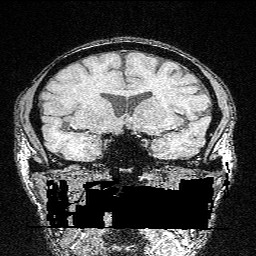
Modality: FLASH
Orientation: sagittal
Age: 30
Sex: male